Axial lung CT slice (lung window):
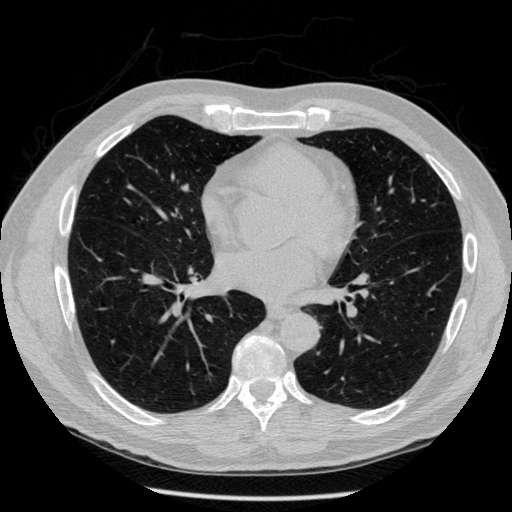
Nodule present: no